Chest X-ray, AP view. Patient: 66 years old, sex M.
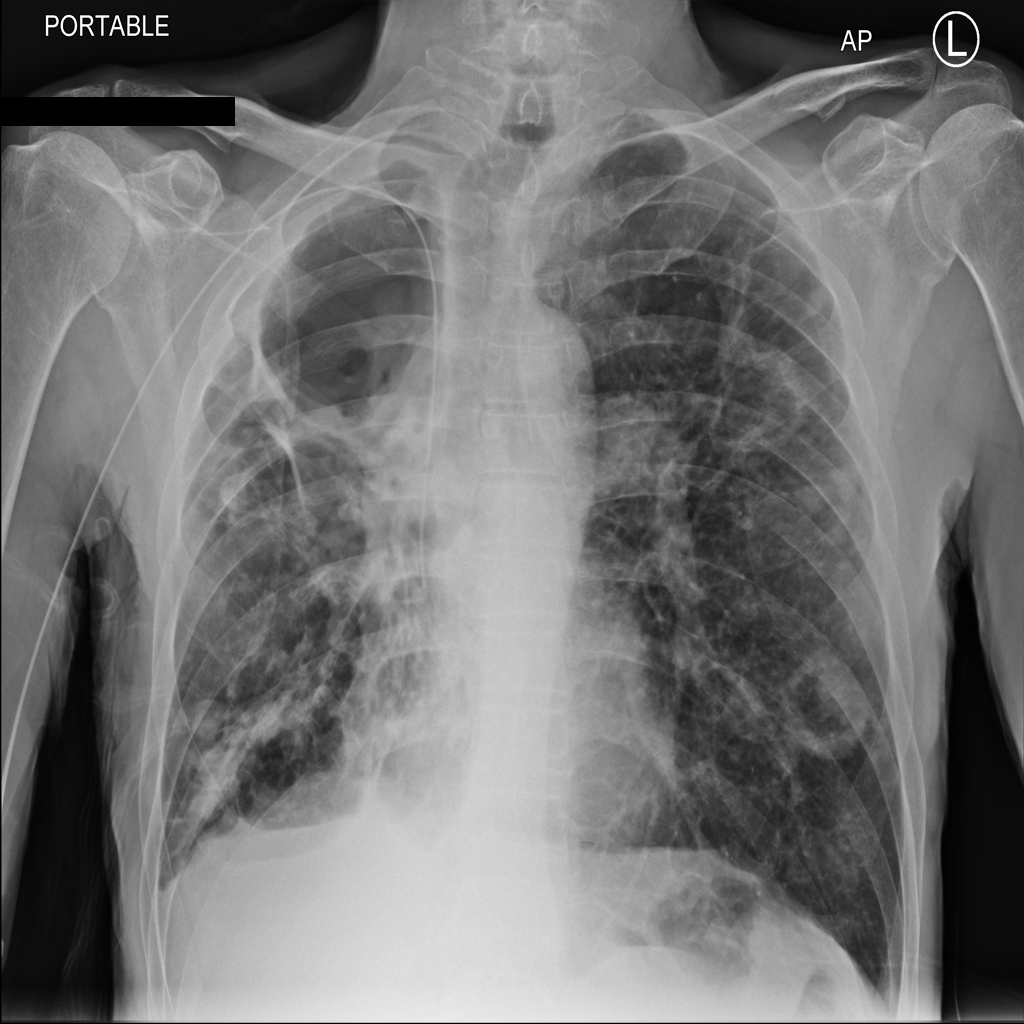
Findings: No Finding